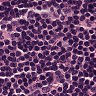
Metastatic tissue present: no